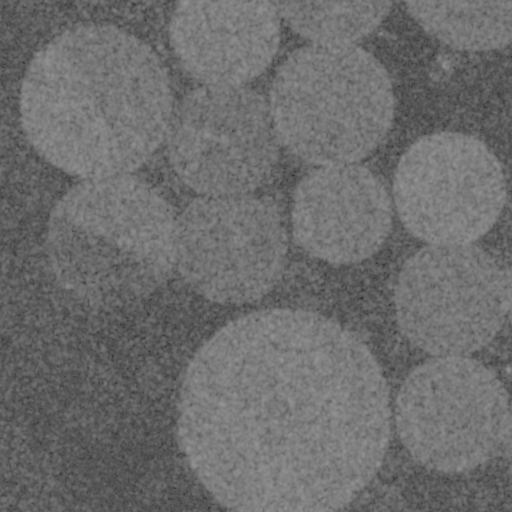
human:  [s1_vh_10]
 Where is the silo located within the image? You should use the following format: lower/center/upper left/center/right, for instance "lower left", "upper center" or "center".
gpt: The silo is located in the lower right of the image.
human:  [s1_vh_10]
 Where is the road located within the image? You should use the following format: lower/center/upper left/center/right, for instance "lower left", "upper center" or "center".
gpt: There is no road in the image.

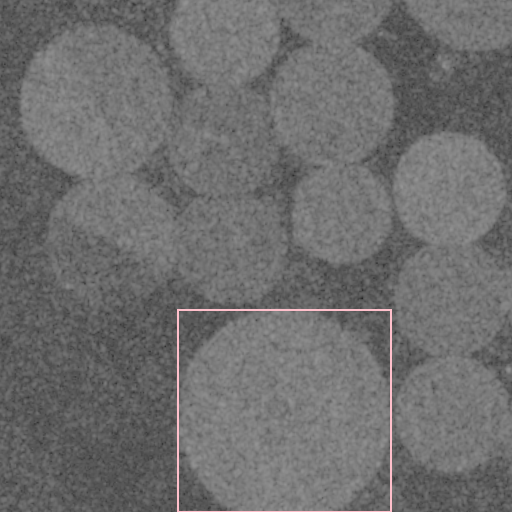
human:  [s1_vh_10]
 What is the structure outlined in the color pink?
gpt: The structure outlined in pink is a crop field.
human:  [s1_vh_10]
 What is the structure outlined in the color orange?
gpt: There is no orange outline.